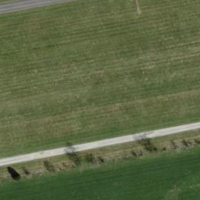
EUNIS habitat code: 57
Species observed at this site:
Pholidoptera griseoaptera